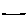
Label: line